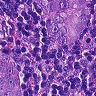
Metastatic tissue present: yes